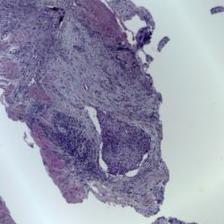
Diagnosis: OSCC